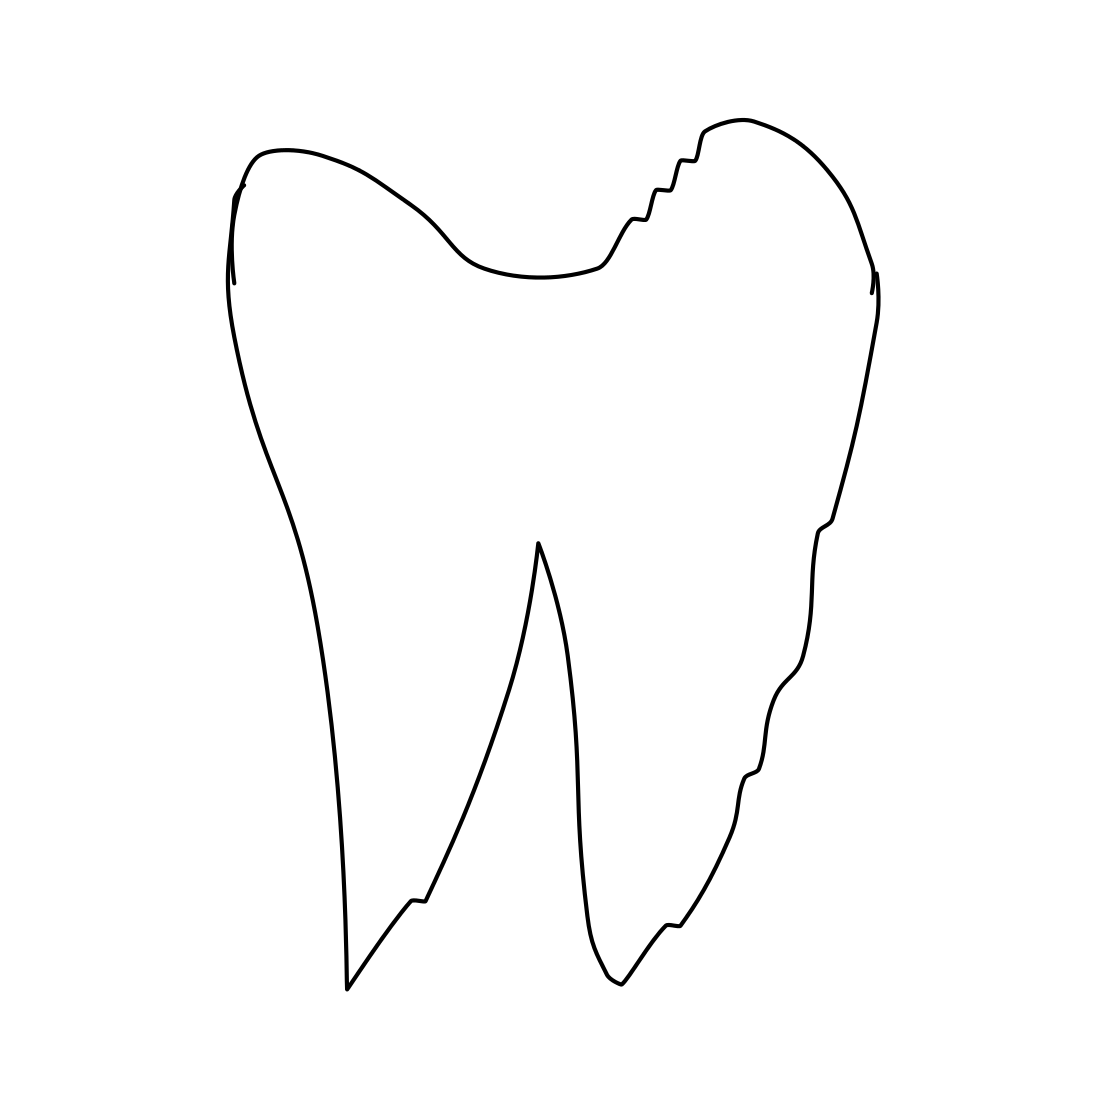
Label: tooth